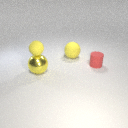
small red rubber cylinder to the right of large yellow rubber sphere